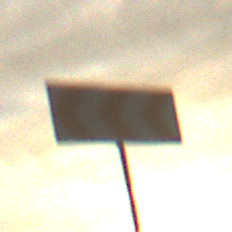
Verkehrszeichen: RichtungstafelnInKurvenGrossRechts
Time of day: SunriseSunset
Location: Outdoor (Nature)
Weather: PartlyCloudy
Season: NotSpecified
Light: Natural